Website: bh-photo
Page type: address-validator
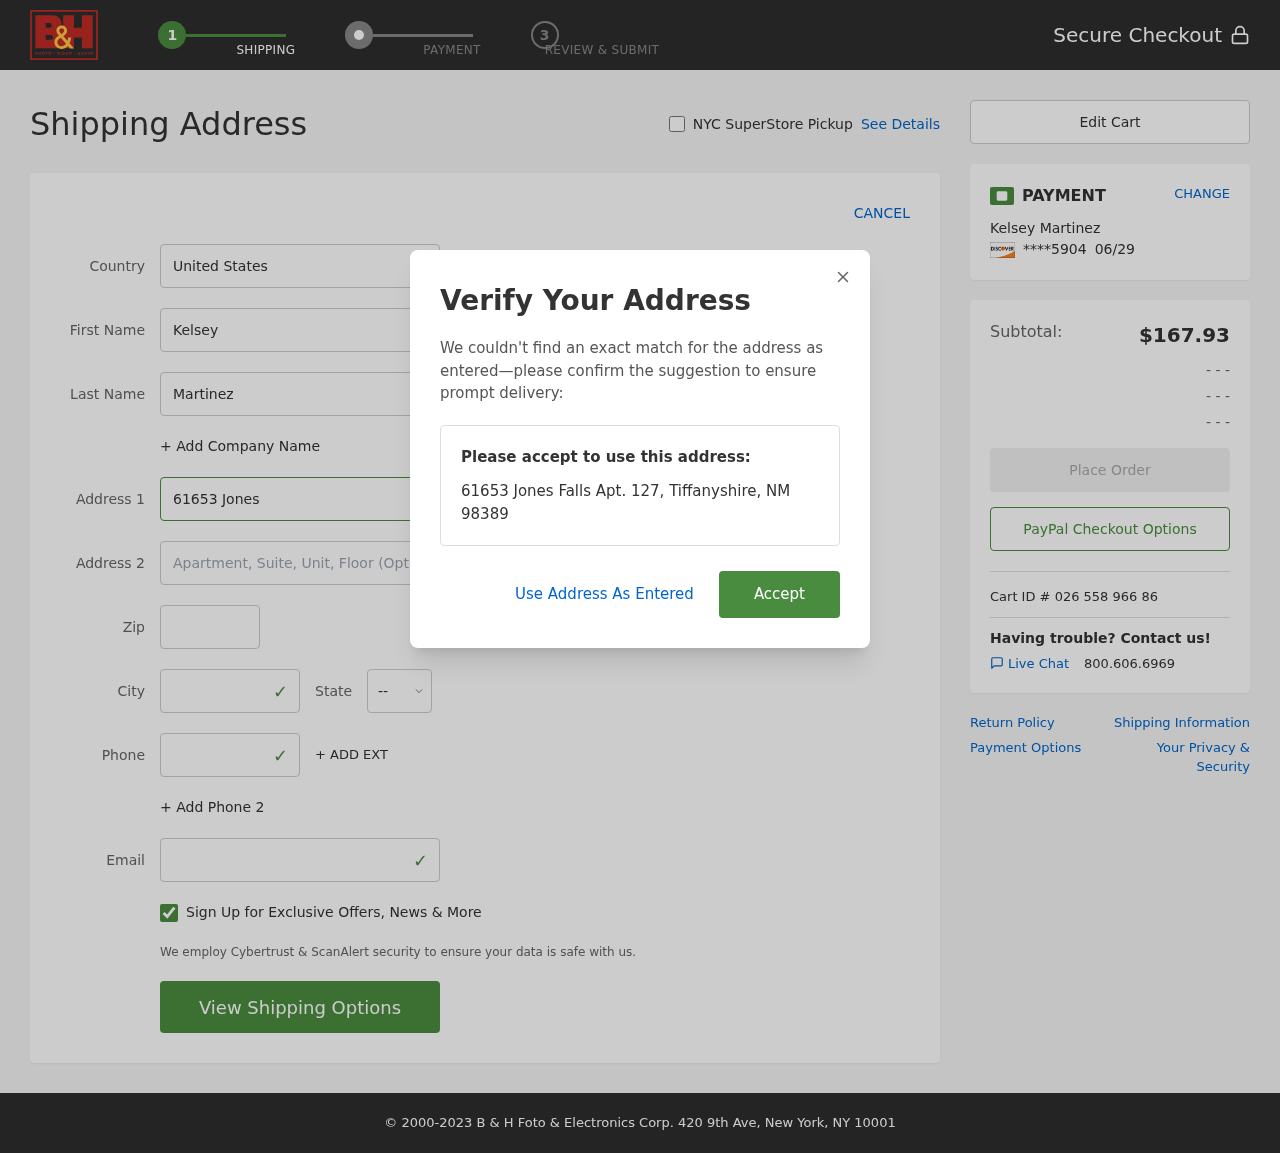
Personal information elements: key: PII_CARD_EXPIRY
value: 06/29
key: PII_CARD_LAST4
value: ****5904
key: PII_CITY
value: Tiffanyshire
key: PII_COUNTRY
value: United States
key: PII_EMAIL
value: kmartinez@hotmail.com
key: PII_FIRSTNAME
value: Kelsey
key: PII_FULLNAME
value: Kelsey Martinez
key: PII_LASTNAME
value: Martinez
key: PII_PHONE
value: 9388304452
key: PII_POSTCODE
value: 98389
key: PII_STATE_ABBR
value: NM
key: PII_STREET
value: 61653 Jones Falls Apt. 127
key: PII_CITY_STATE_ZIP
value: Tiffanyshire, NM 98389
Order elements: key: ORDER_SUBTOTAL
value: $167.93
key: ORDER_ID
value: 026 558 966 86